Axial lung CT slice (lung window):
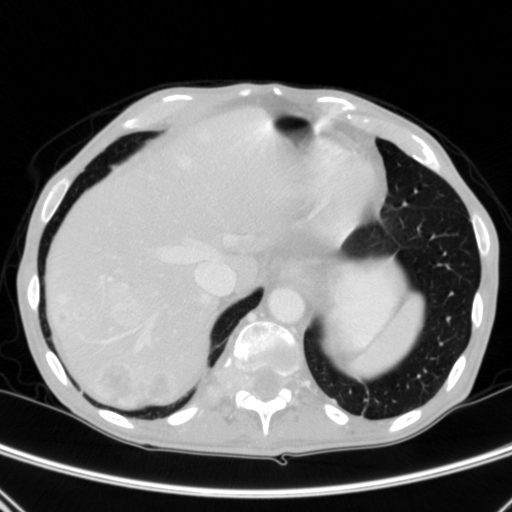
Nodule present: no